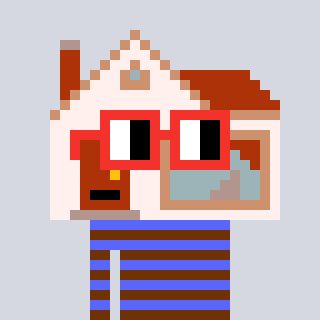
a pixel art character with square red glasses, a house-shaped head and a purple-colored body on a cool background